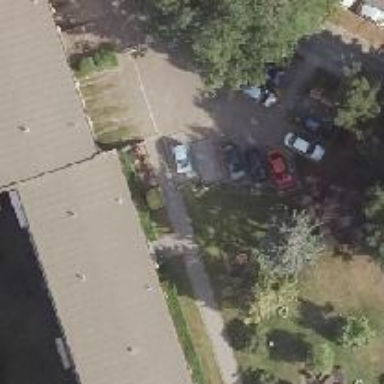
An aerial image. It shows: Street-side parking area.